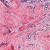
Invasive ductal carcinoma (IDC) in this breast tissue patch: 0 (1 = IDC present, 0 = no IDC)